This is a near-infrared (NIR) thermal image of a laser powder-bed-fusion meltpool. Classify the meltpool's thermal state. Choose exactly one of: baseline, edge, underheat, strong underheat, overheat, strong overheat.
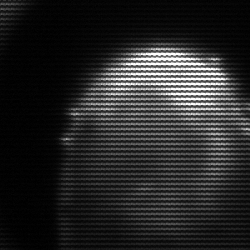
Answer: edge